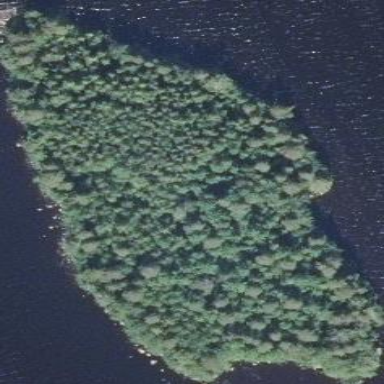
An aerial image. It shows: Islet surrounded by woodland.